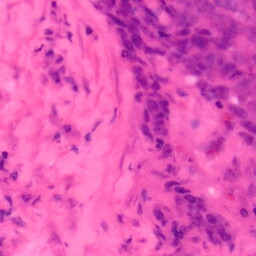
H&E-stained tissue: Colon